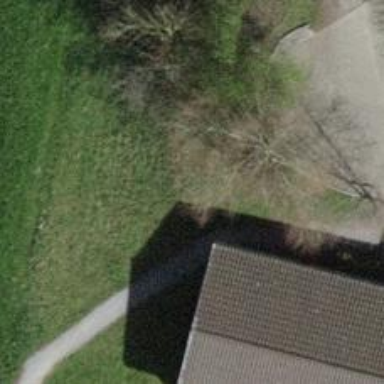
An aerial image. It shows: Unpaved footway.